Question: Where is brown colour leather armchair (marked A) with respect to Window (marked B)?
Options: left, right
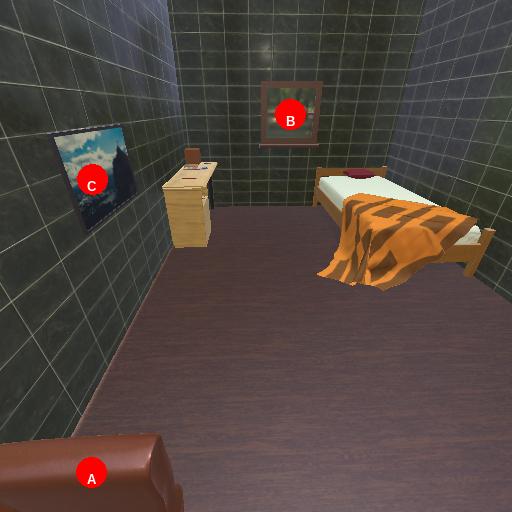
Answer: left